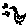
Label: bird